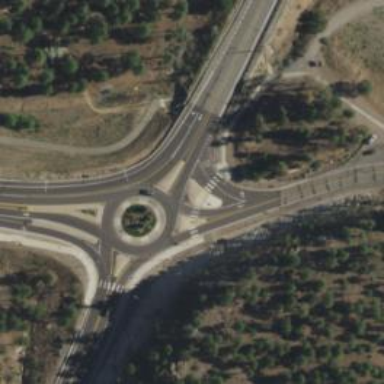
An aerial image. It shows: Tertiary road leading to roundabout junction.